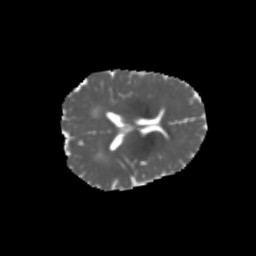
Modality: MD
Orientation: axial
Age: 7
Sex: male
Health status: healthy